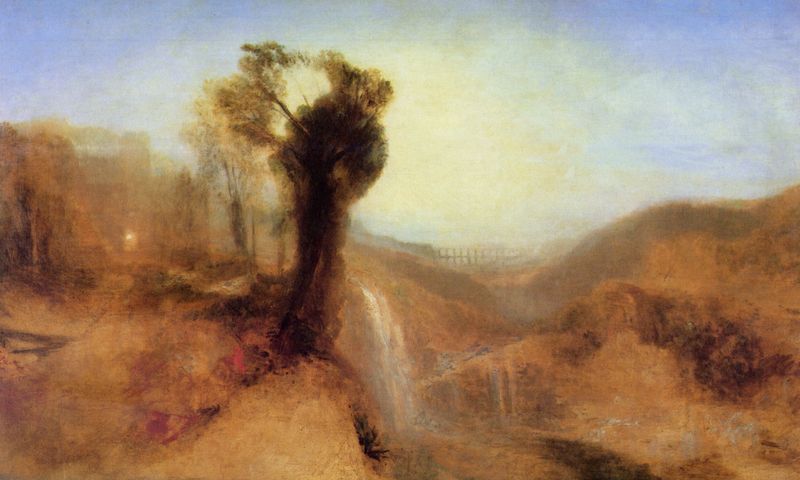
Titel: Südliche Landschaft mit Äquadukt und Wasserfall
Künstler: William Turner
Standort: London
Institution: Tate Gallery
Schlagwörter: baum, blau, blätter, gemälde, himmel, laub, meer, schatten, wasser, weiß, wolken, aquarell, bäume, fluss, gelb, grün, impressionismus, landschaft, ocker, sand, stadt, ufer, äste, braun, hell, hintergrund, licht, orange, pastell, pfeiler, schwarz, skizze, gebäude, haus, rot, weg, wolke, zaun, beige, malerei, öl, bach, erde, ferne, horizont, hügel, natur, stamm, weide, wind, zweige, brücke, busch, büsche, gatter, sonne, boden, gold, pflanze, rosa, tal, wasserfall, anhöhe, gischt, ruhig, bogen, warm, abstrakt, berge, gebirge, hitze, sonnenlicht, wüste, dunst, formen, nebel, violett, schlucht, herbst, weis, böschung, krieg, luft, querformat, sturm, turner, arches, blue, oil, red, white, black, country, dark, figures, gray, green, painting, yellow, flowers, brown, perspective, railing, stimmung, tiefe, baumkrone, frühling, unscharf, ruine, übergang, diesig, draußen, druck, strich, bläulich, pinselduktus, trüb, gewächse, verschwommen, wood, bewachsen, flower, cliff, cloud, clouds, karg, rock, rocks, sky, tree, building, hill, hills, house, landscape, mountain, mountains, nature, water, distance, horizon, summer, sun, trees, aquädukt, viadukt, evening, forest, grass, light, peaceful, river, stream, bushes, dusk, path, plants, road, drawing, gegenlicht, castle, color, hillside, impressionism, ruin, ruins, shadow, wilderness, dunkel, sketch, romanticism, baumstumpf, kargheit, british, bauten, okker, scene, bridge, fence, sunlight, dirt, rural, leaves, trunk, mehr, sandsturm, mee, gate, spachtel, ground, study, england, english, moon, sublime, baume, unschärfe, gebäuder, braunw, william, impressionist, leaf, steam, forrest, shadows, vegetation, trasse, desert, dry, friedrich, sunrise, william turner, aquaduct, lichtpunkt, contrast, fog, land, aquaeduct, atmosphere, blurred, blurry, color theory, elm, gebirgw, haze, klicht, perception, railway, schwarzs, structure, train, viaduct, waterfall, willow, mist, tan, foggy, open, impression, dust, dessert, earth, kopfweide, vista, countryside, blurr, weidenbaum, gorge, rapids, puddle, pathway, morning, trauerweise, serene, soft, canyon, aqueduct, düster, impresionism, acqueduct, tre, blured, purper, paiting, bkue, oils, sienna, formation, track, diffused, dusty, blury, brown grass, scne, castke, dunsig